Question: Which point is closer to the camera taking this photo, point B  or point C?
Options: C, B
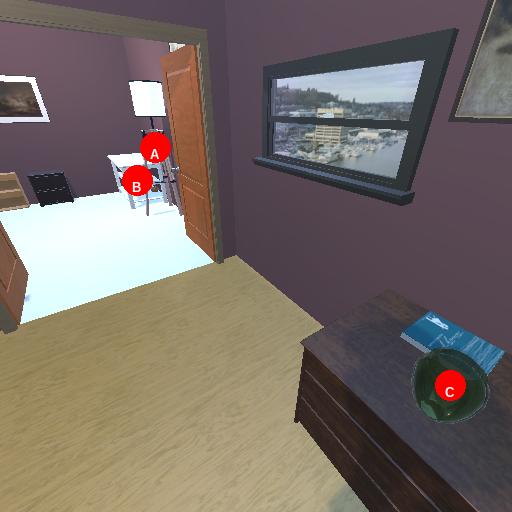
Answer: C